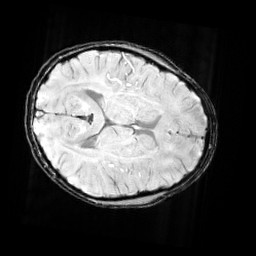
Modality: SWI
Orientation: axial
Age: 12
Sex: female
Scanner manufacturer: siemens
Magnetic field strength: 3 T
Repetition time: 0.027 s
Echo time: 0.02 s